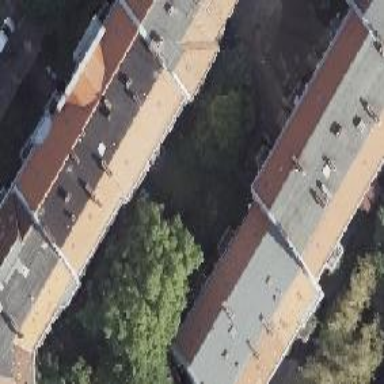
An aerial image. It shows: Building with apartments featuring unique double saltbox roof shape.